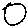
Label: circle